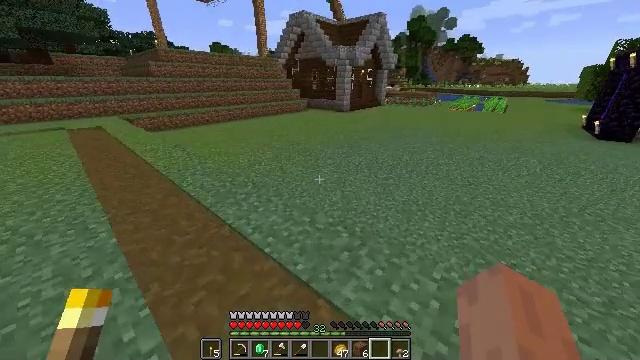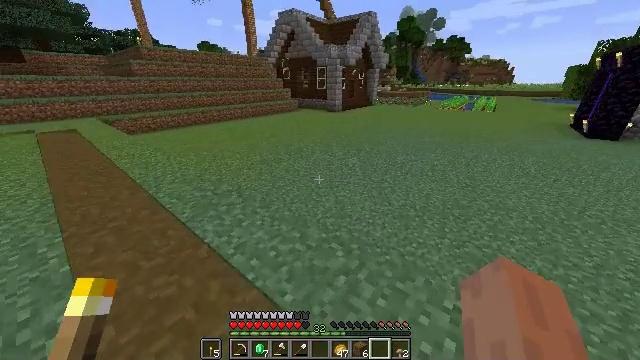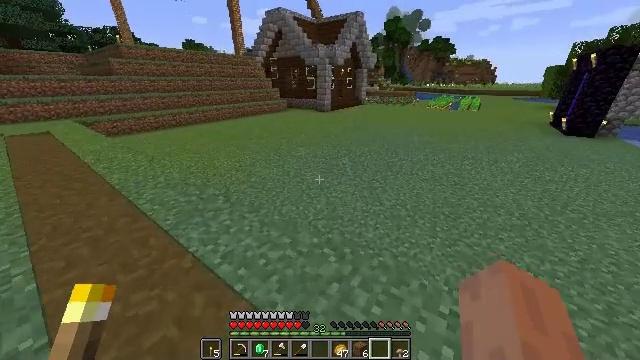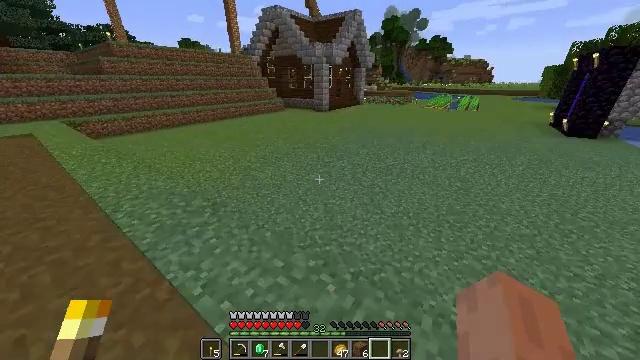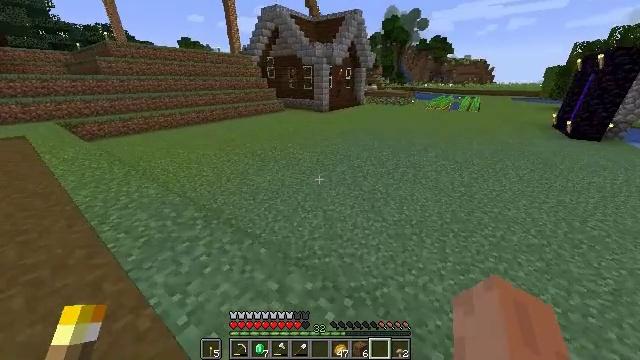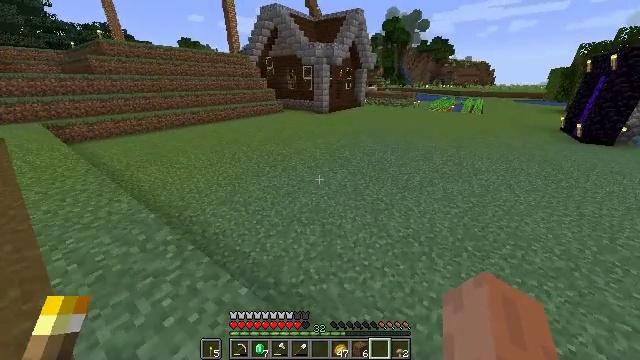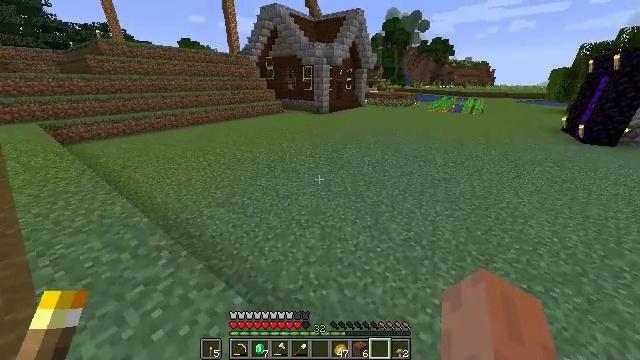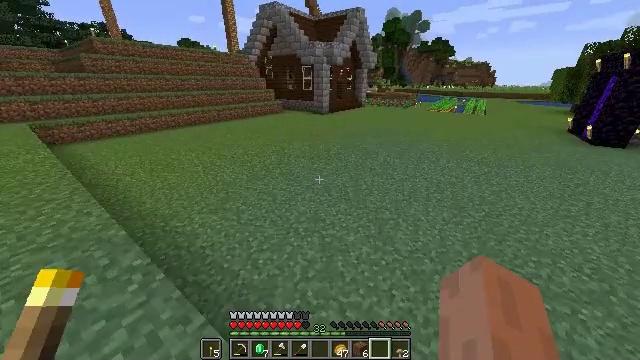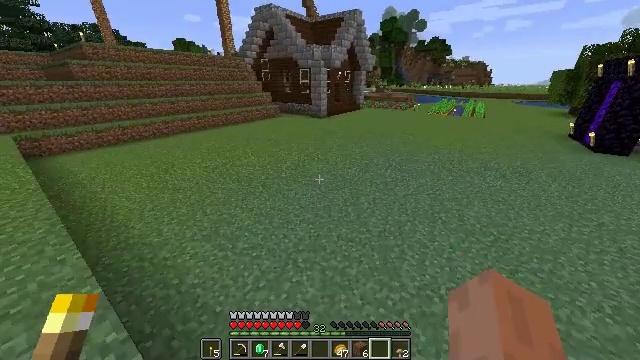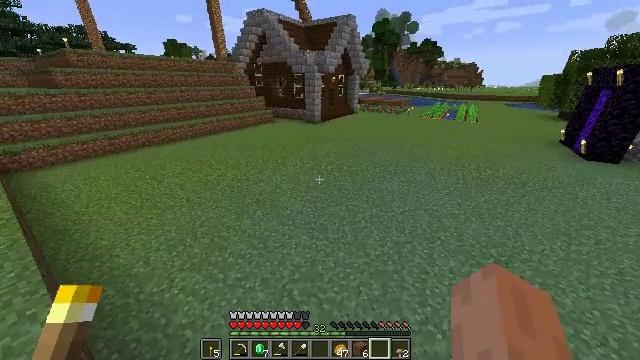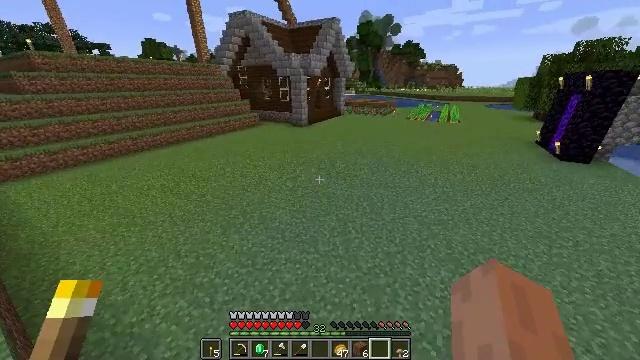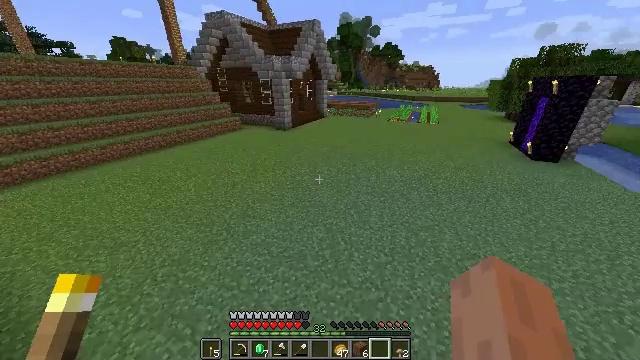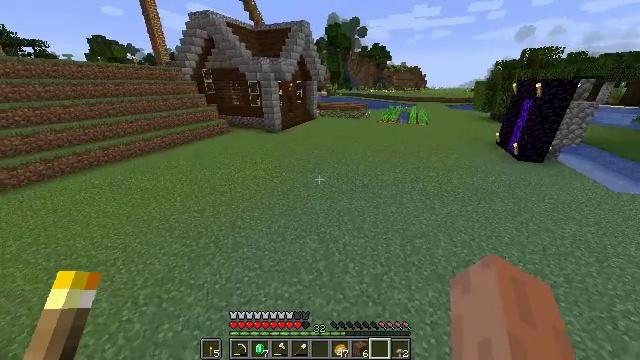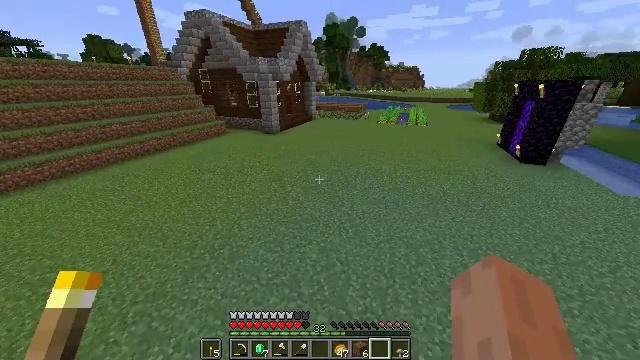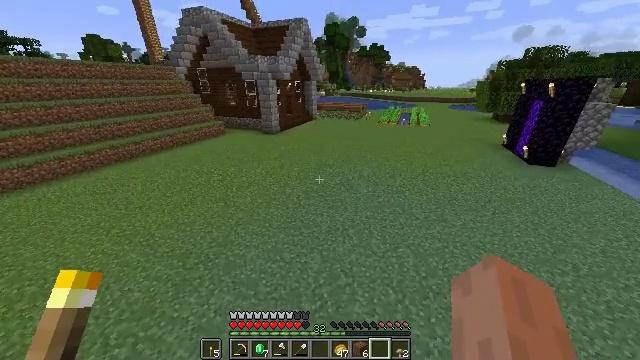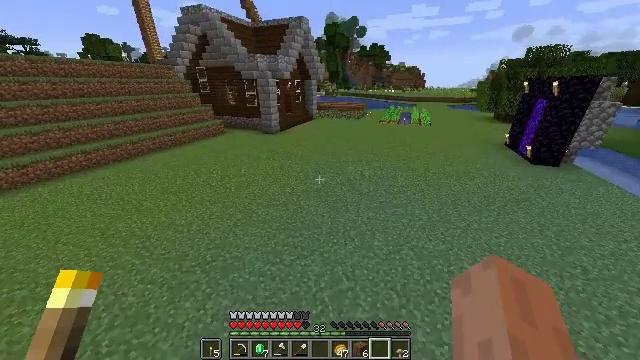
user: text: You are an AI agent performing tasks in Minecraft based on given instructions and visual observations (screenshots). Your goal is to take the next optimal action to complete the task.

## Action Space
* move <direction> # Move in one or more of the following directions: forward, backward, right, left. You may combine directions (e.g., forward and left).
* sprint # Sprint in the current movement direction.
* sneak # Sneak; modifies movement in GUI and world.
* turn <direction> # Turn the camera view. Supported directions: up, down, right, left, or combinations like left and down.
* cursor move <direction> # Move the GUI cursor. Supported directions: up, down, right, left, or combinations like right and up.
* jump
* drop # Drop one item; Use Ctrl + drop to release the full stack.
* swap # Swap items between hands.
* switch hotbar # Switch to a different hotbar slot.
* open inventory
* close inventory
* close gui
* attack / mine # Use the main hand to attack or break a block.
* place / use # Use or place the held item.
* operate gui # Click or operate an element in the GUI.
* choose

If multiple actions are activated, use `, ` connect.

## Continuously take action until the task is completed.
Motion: motion action
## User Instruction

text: Use spruce planks to craft spruce stairs.
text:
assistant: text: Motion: move forward, sprint, turn right
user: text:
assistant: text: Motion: move forward, sprint, turn right
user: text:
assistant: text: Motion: move forward, sprint
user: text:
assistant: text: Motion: move forward, sprint
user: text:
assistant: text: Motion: move forward
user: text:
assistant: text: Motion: move forward
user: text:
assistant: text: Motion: move forward
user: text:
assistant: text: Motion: move forward, jump
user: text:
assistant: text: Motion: move forward, turn right, jump
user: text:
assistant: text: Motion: move forward, turn right, jump
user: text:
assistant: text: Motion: move forward, turn right, jump
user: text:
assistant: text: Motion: move forward, turn right, jump
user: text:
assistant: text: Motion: move forward, jump
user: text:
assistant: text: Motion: move forward, jump
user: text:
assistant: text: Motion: move forward, jump
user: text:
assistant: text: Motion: move forward, jump
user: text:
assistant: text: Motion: move forward, jump
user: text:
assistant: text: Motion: move forward, jump
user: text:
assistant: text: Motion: move forward, sprint, jump
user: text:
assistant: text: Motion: move forward, sprint, jump
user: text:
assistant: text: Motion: move forward, sprint, jump
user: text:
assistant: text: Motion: move forward, sprint, turn left and up, jump
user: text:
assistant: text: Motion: move forward, sprint, turn left and up, jump
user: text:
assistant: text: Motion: move forward, jump
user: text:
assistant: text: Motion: move forward, jump
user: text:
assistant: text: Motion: move forward, jump
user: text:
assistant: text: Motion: move forward, jump
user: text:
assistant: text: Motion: move forward, jump
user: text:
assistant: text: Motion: move forward
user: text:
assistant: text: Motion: move forward